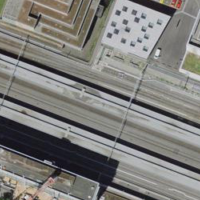
EUNIS habitat code: 57
Species observed at this site:
Coloeus monedula